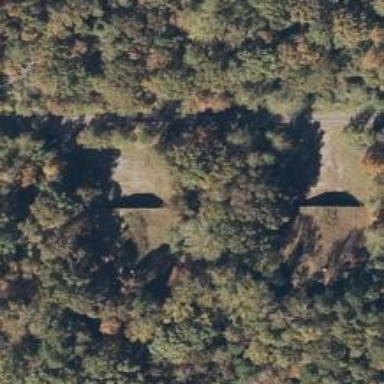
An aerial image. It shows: Military bunker.